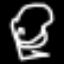
Label: frog